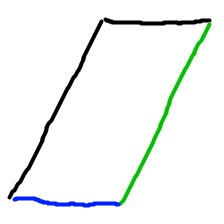
Shape: parallelogram